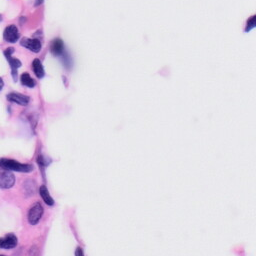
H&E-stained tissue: Skin